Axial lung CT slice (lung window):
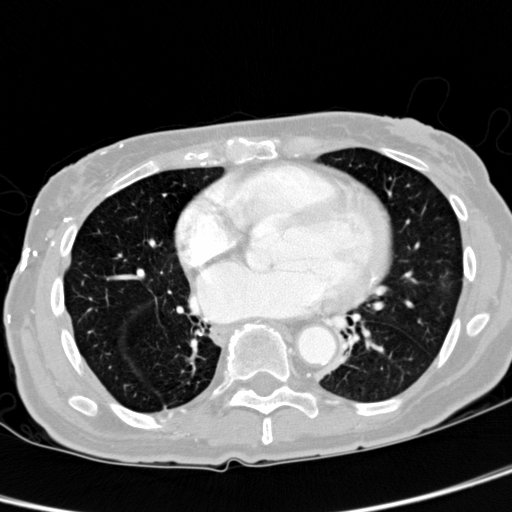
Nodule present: no